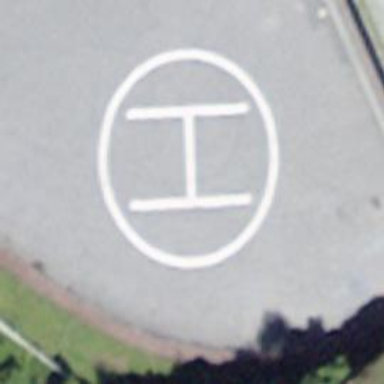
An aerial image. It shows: Image showing helipad at airport.